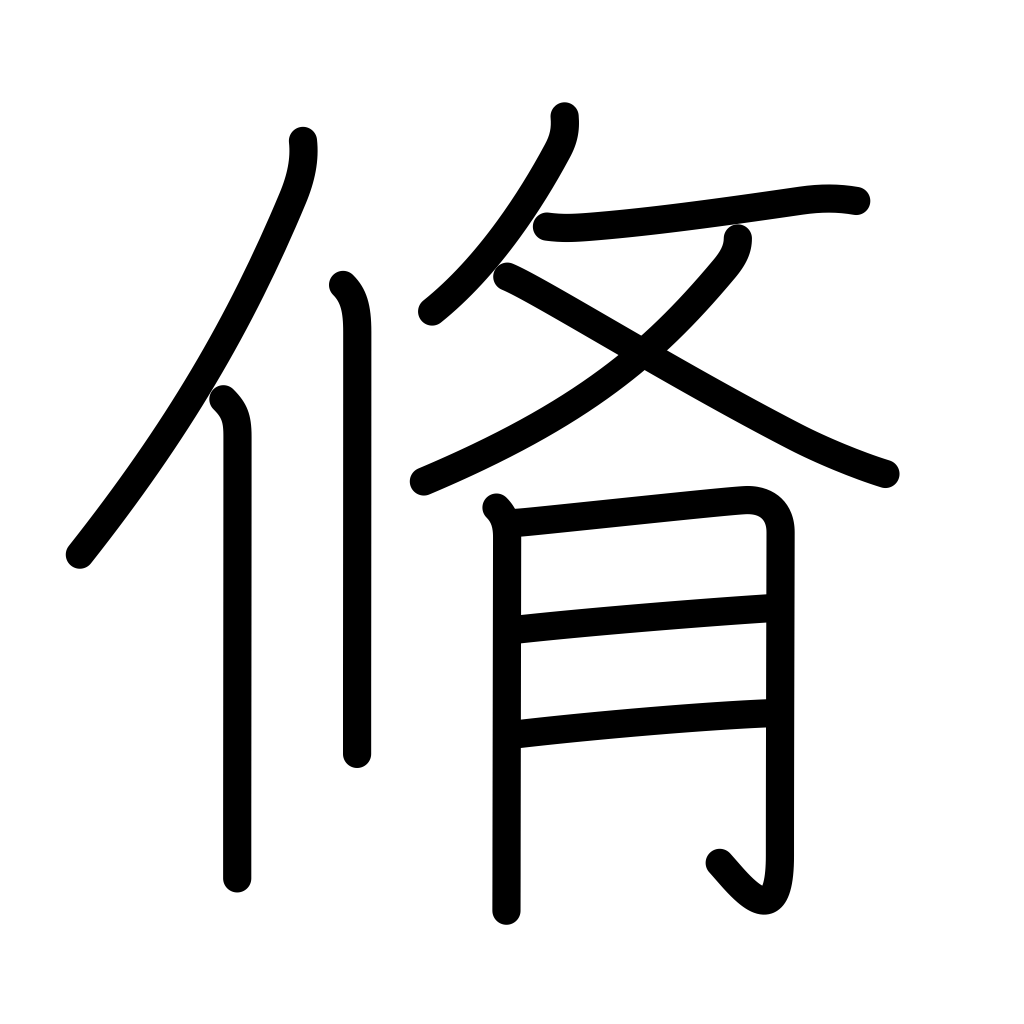
Meaning: dried meat